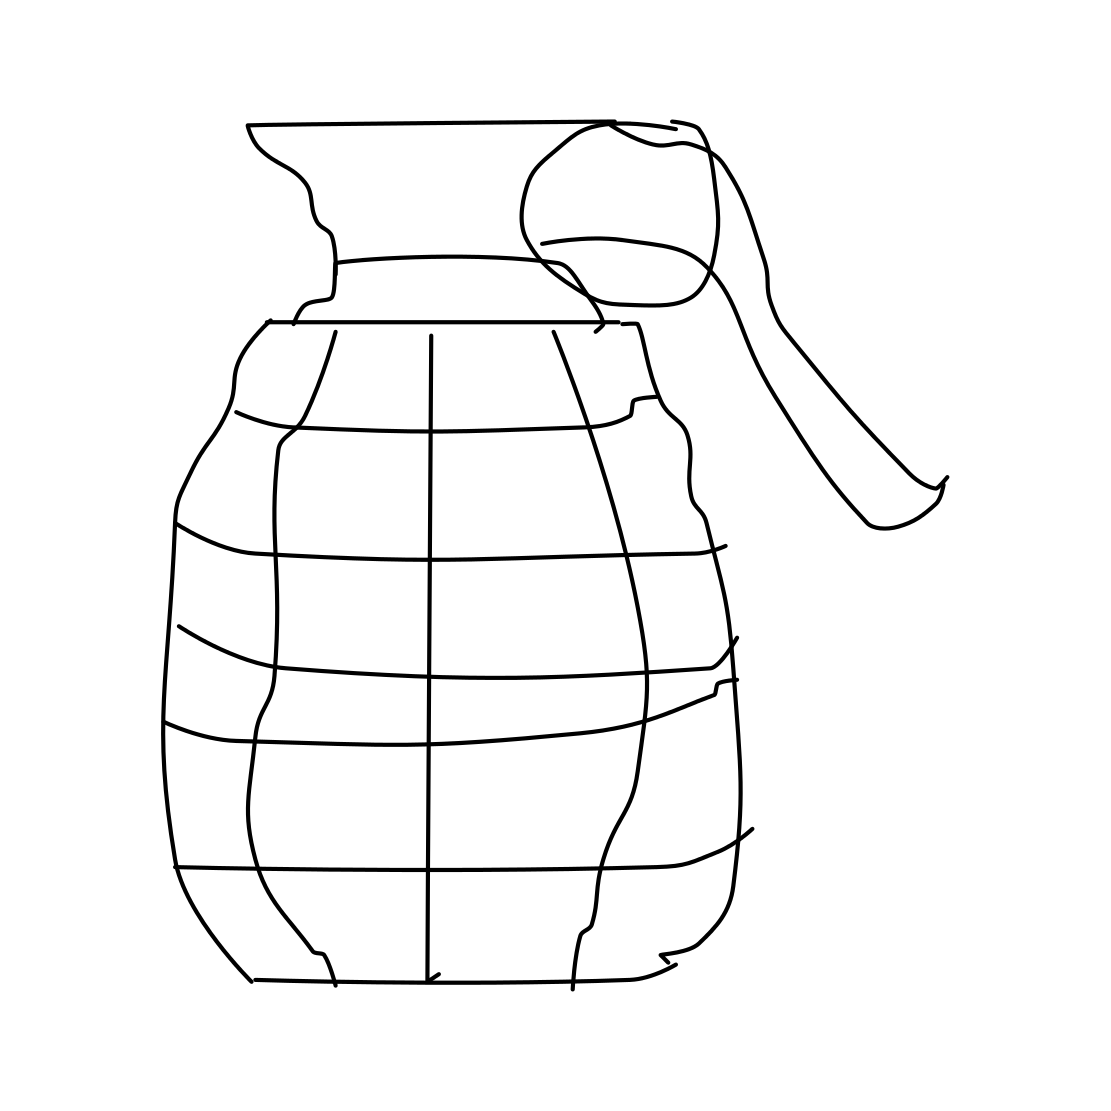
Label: grenade